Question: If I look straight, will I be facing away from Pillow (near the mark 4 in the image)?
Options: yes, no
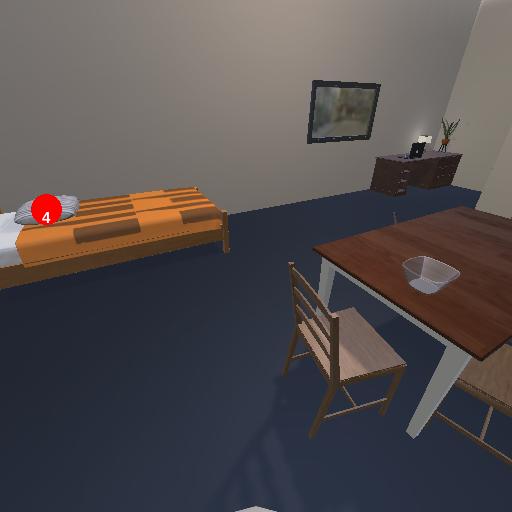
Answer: yes